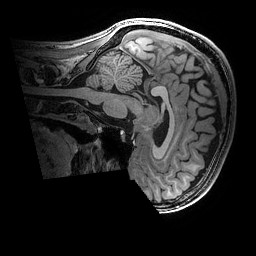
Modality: T1w
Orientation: sagittal
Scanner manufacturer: ge
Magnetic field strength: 3 T
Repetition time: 0.007 s
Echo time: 0.00342 s